Current action and preconditions to check: path_clear

Your task: For each precondition in the list above, predict whether it will hold at this action.

Consider the current scene as observed from the mobile robot's camera, and analyze the predicted future states of all dynamic agents (e.g., people, animals, vehicles, or any moving entities) within the NEXT SECOND.

IMPORTANT: Only answer "very likely" if you are absolutely certain—based on strong, clear evidence—that a dynamic agent will violate the precondition in the predicted future state. Do NOT answer "very likely" for unlikely, ambiguous, or low-probability risks.

Ask yourself for each precondition: Is there a high probability, with clear and convincing evidence, that the predicted future states of any dynamic agent will interfere with the predicted future state of the currently executing action within the NEXT SECOND, causing that precondition to fail?

Assess the risk level based on these predictions. Use "likely" or "very likely" if motions create a clear risk of interference.

Use "neutral" or "improbable" if agents are nearby but their predicted paths are clearly diverging or non-conflicting.

Failure Risk Categories: "very improbable", "improbable", "neutral", "likely", "very likely"

Answer Format: Output ONLY the probability_of_failure value from these categories: "very improbable", "improbable", "neutral", "likely", "very likely"

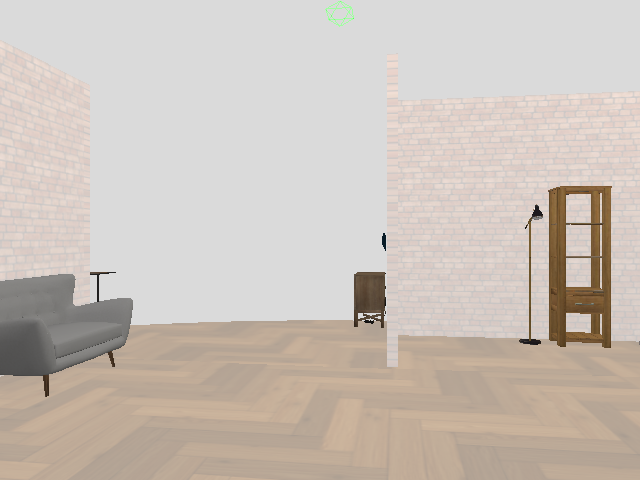

Answer: very improbable